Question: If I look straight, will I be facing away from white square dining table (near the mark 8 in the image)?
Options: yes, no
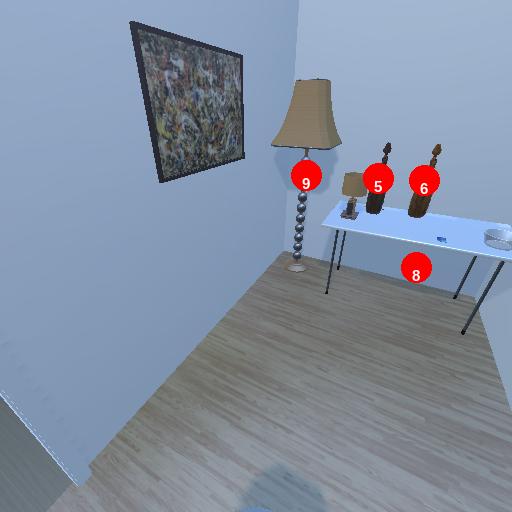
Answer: yes